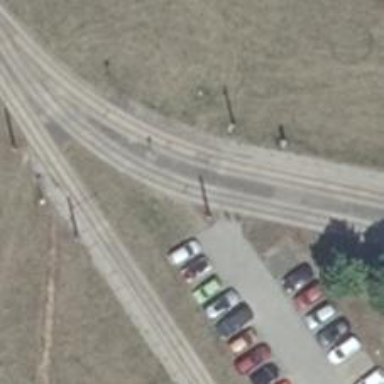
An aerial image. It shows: Tram railway with contact lines for electrification.